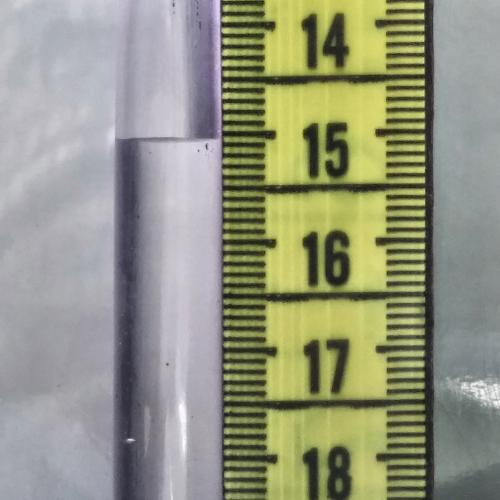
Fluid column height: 15.1 cm